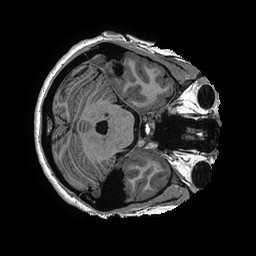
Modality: T1w
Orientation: axial
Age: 21
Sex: female
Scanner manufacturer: ge
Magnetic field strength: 3 T
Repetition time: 0.00668 s
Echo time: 0.00294 s